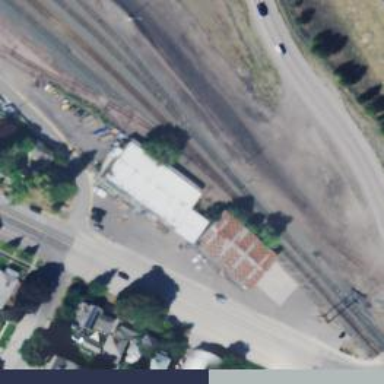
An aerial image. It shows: Railway spur service.